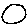
Label: circle